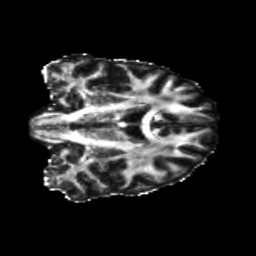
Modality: FA
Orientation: coronal
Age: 29
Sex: female
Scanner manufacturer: siemens
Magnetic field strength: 3 T
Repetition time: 5.25 s
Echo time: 0.08 s